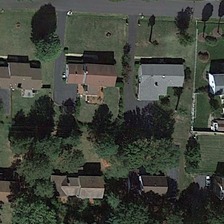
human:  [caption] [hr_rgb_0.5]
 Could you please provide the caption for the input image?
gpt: some buildings and green trees are in one side of a road .

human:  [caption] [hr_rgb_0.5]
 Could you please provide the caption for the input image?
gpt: some buildings and green trees are in one side of a road .

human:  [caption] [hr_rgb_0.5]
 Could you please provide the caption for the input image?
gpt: some buildings and green trees are in one side of a road .

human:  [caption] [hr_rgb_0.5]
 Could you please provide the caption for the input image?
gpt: some buildings and green trees are in one side of a road .

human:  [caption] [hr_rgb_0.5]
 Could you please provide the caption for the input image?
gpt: some buildings and green trees are in one side of a road .